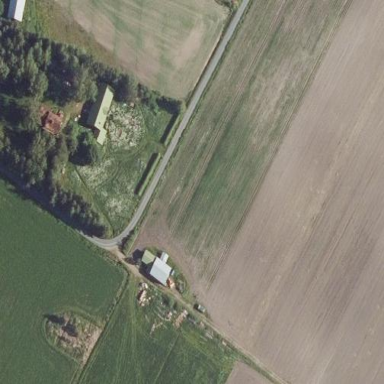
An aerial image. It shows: Farmyard area.